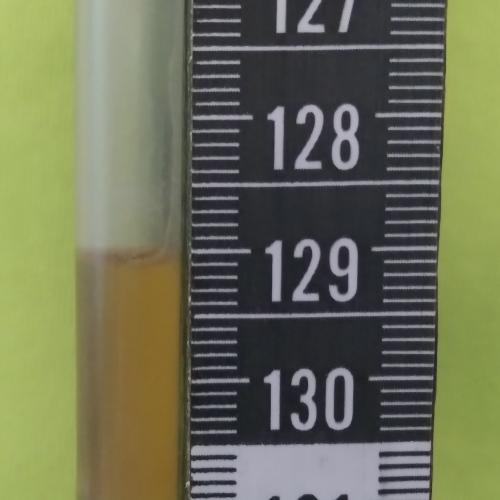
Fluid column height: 129.0 cm